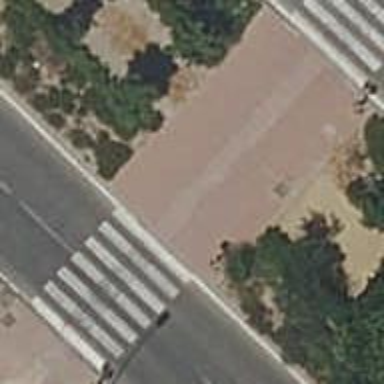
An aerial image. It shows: Marked footway crossing with central island.